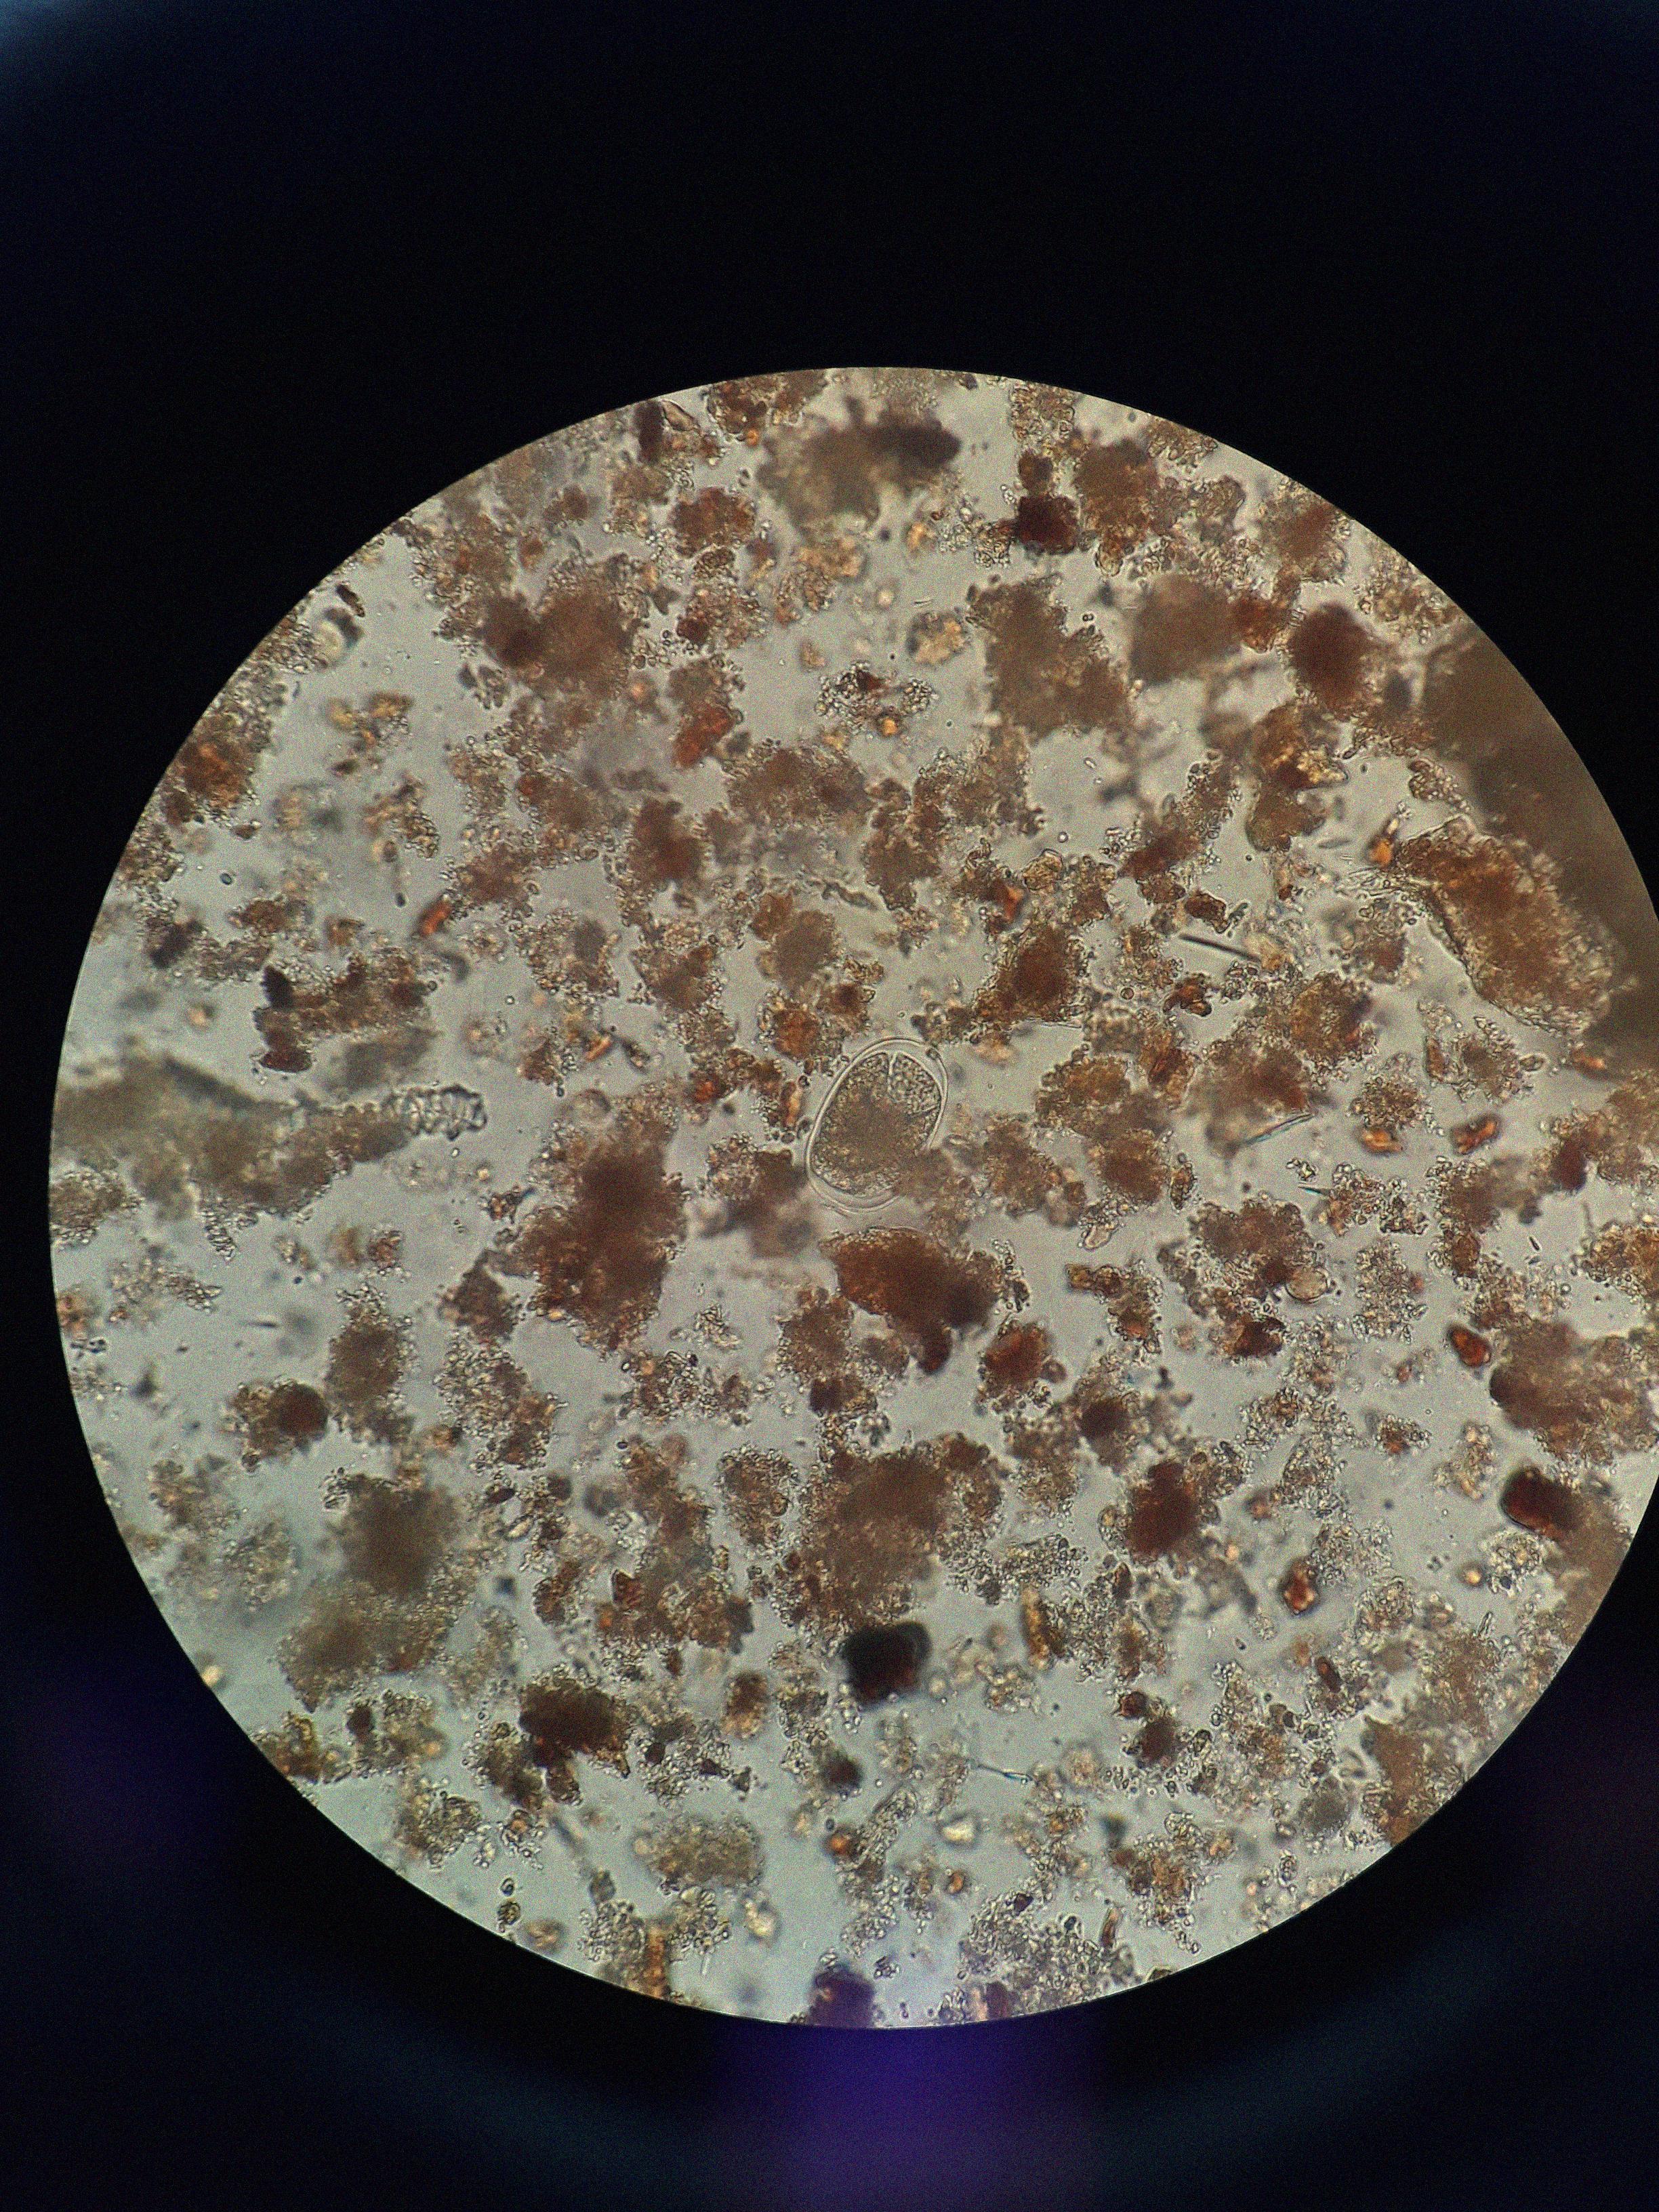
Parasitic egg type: Hookworm egg